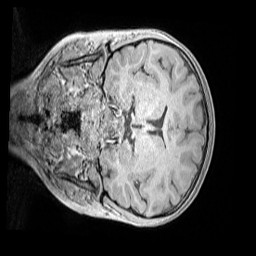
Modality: MP2RAGE
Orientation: coronal
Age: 11
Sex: female
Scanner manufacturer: siemens
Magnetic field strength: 3 T
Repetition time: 4 s
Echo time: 0.00299 s